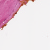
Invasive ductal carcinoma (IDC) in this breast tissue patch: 0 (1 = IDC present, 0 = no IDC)